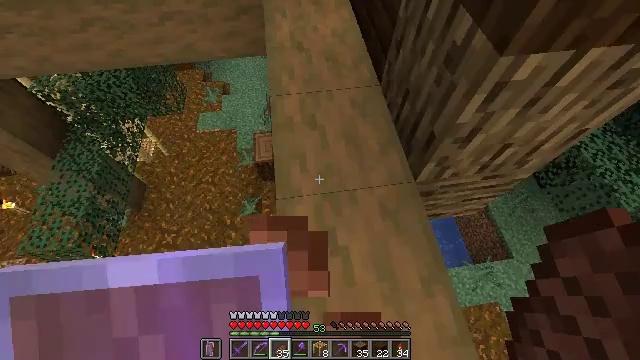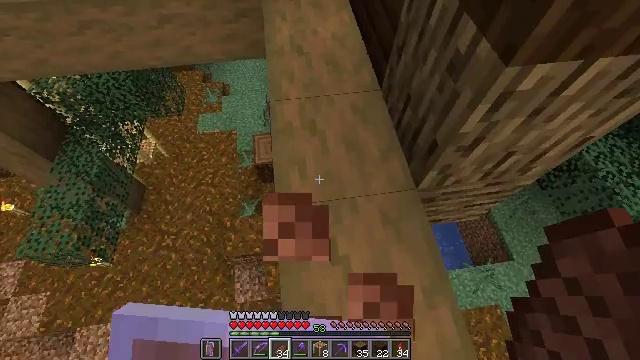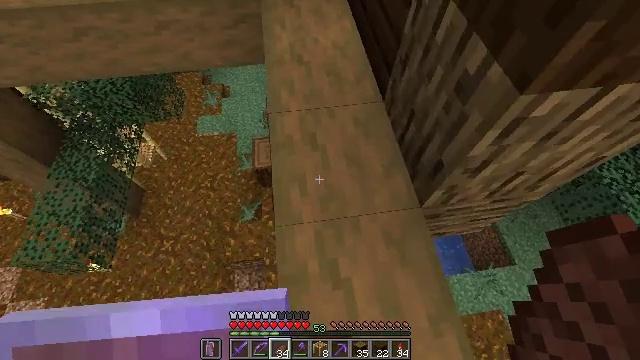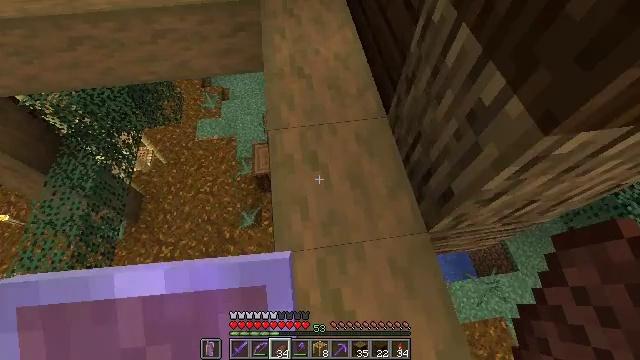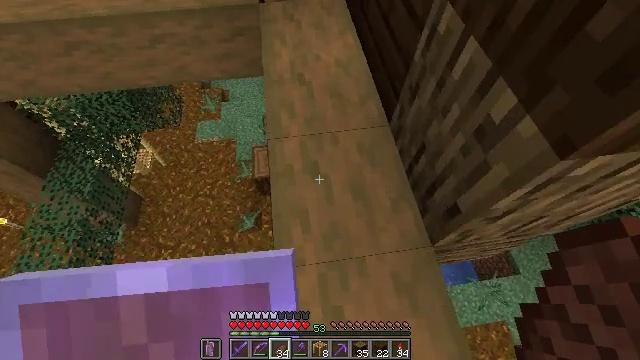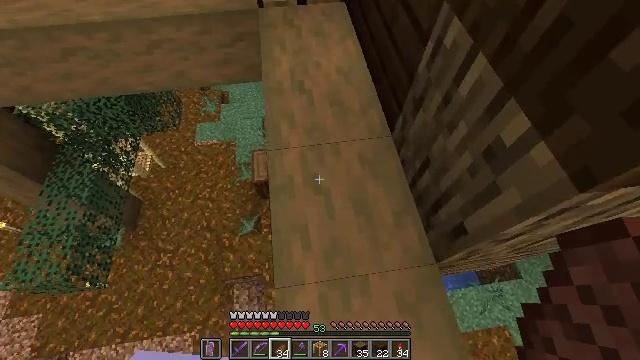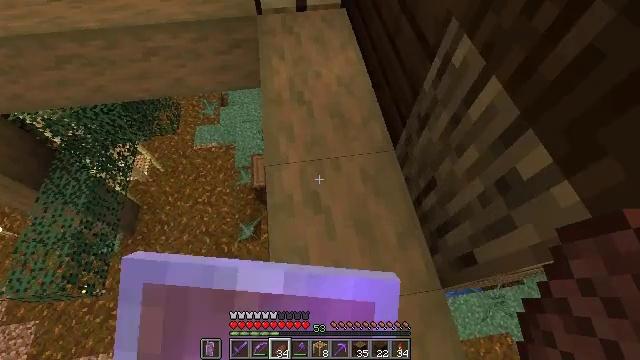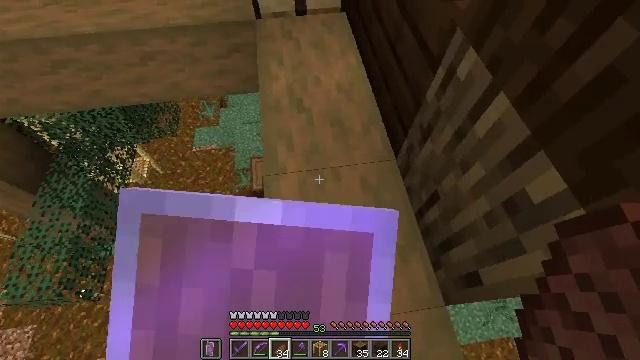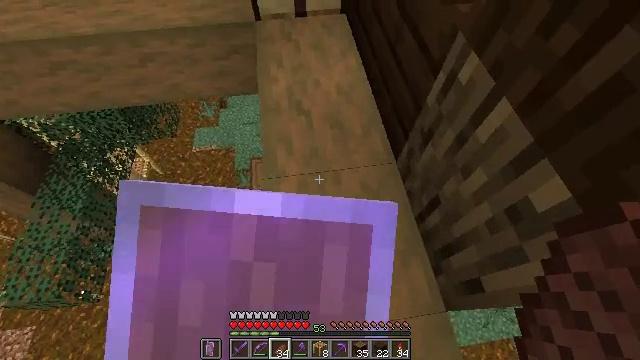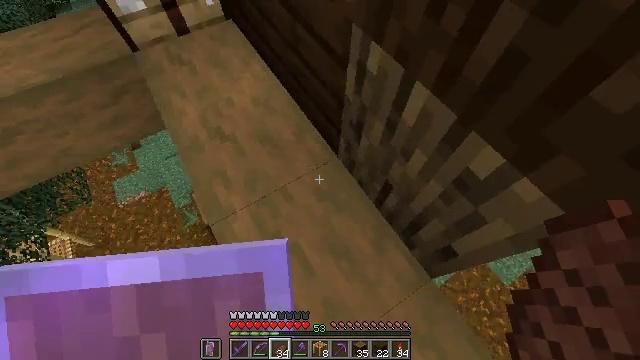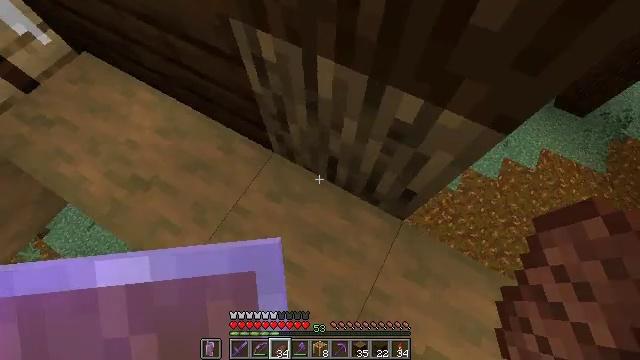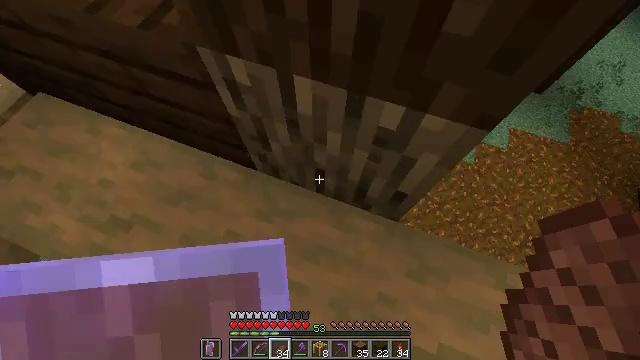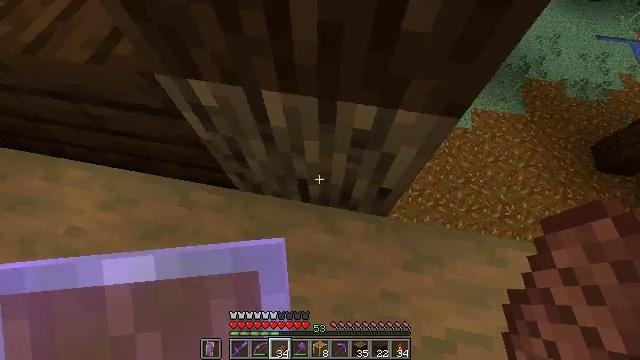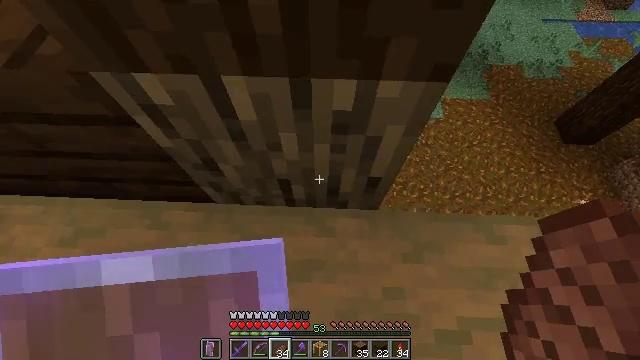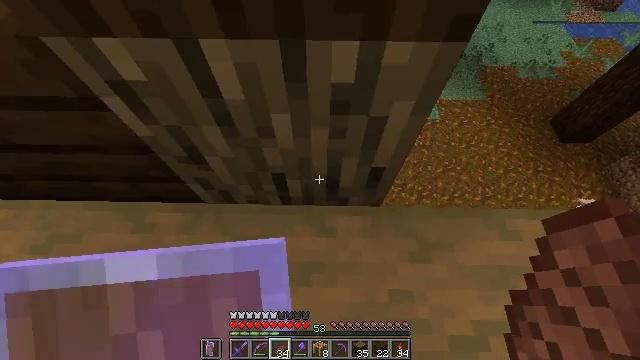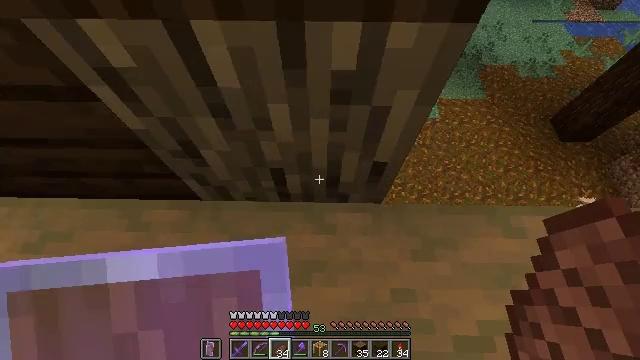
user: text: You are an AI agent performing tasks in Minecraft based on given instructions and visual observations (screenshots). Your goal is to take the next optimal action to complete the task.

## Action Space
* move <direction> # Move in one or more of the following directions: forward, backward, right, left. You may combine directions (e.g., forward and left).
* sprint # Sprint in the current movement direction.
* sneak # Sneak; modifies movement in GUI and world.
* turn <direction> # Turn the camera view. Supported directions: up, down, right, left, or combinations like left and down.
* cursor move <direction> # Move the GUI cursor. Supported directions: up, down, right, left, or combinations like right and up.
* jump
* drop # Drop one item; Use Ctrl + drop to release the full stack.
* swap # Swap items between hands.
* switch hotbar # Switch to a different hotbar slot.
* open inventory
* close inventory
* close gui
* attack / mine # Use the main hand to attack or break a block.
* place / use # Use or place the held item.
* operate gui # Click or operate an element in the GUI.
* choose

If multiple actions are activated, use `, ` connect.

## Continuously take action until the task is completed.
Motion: motion action
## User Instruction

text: Chop down the oak log.
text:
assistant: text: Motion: move forward, use / place
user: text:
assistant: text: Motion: move forward, use / place
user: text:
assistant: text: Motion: move forward, use / place
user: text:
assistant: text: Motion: move forward, use / place
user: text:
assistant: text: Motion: move forward, use / place
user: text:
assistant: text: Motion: move forward, use / place
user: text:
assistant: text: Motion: move forward, use / place
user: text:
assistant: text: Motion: move forward, use / place
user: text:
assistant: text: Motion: move forward, turn right and down
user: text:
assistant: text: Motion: turn right and down
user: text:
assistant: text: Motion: turn right and up
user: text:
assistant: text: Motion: sneak, turn right and up
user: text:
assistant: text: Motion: sneak, turn right and up
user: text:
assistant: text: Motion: sneak, turn right and up
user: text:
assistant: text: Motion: sneak
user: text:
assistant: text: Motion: sneak
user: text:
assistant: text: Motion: sneak
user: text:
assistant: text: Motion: move forward, sneak, turn left
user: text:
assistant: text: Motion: move forward, sneak, turn left
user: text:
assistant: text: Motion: move forward, sneak, turn left
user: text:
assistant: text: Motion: move forward, sneak, turn left
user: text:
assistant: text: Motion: move forward, sneak
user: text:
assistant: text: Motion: move forward, sneak
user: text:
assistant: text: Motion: move forward, sneak
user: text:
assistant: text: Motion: sneak
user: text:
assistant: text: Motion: sneak
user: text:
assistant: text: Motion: sneak
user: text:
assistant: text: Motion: sneak
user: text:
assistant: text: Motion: sneak
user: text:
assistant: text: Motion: sneak